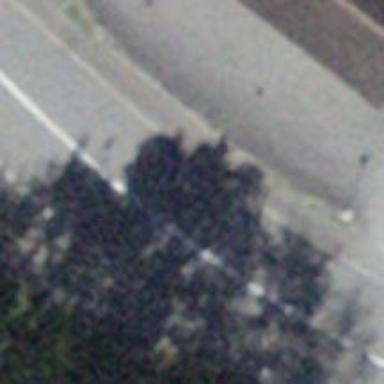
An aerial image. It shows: Primary highway.